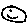
Label: smiley face